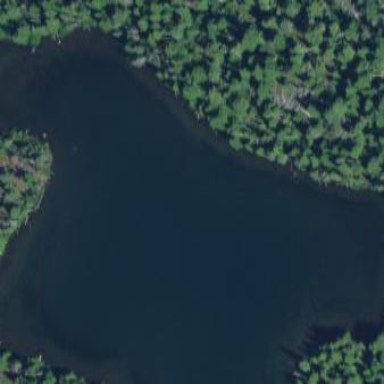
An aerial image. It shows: Beautiful lake surrounded by nature.